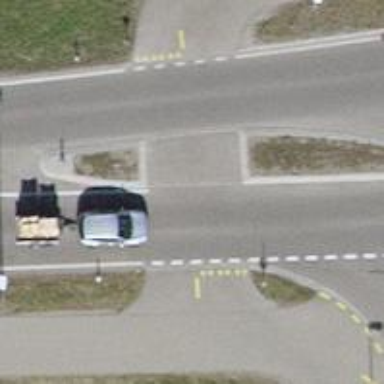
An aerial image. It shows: Asphalt path with unmarked crossing. The crossing includes cycleway.